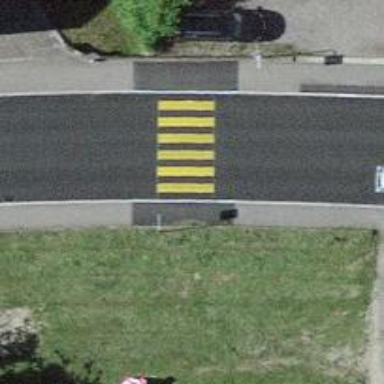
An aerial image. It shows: Zebra crossing on the road.